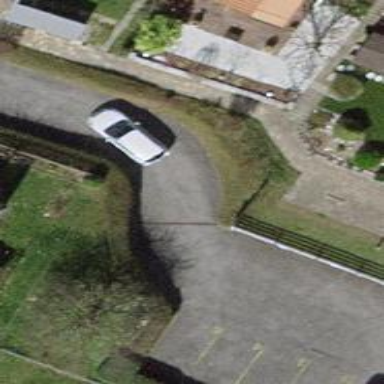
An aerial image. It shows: Parking aisle designated as service road.